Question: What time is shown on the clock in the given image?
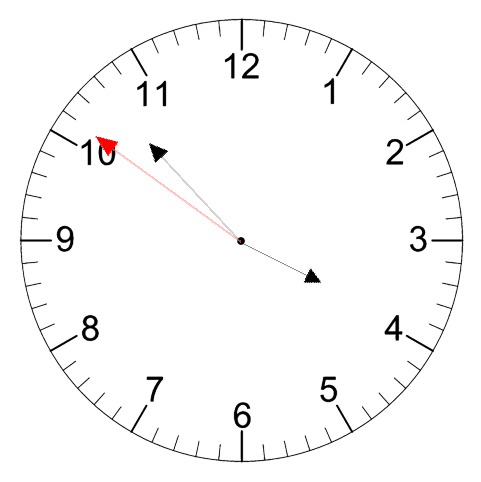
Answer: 03:52:51